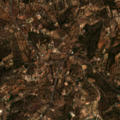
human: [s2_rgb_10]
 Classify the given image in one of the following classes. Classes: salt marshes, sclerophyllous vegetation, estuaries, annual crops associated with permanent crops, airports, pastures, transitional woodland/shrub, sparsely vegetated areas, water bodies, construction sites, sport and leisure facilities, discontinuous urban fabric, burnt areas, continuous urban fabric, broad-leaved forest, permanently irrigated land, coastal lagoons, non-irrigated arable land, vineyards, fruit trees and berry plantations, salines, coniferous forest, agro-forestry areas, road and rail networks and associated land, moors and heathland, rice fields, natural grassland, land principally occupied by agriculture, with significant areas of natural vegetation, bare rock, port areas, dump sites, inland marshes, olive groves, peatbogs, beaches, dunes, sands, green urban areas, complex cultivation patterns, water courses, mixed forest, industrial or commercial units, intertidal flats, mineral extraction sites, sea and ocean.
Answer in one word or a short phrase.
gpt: olive groves, annual crops associated with permanent crops, land principally occupied by agriculture, with significant areas of natural vegetation, sclerophyllous vegetation